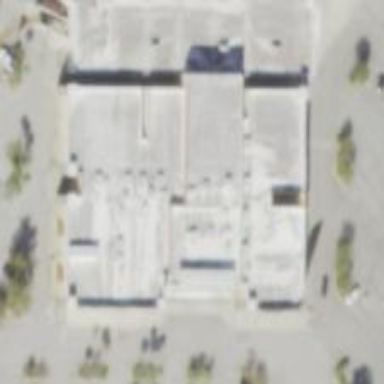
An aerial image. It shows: Cinema building.